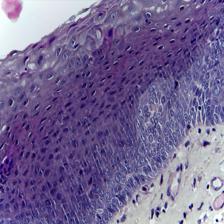
Diagnosis: Normal